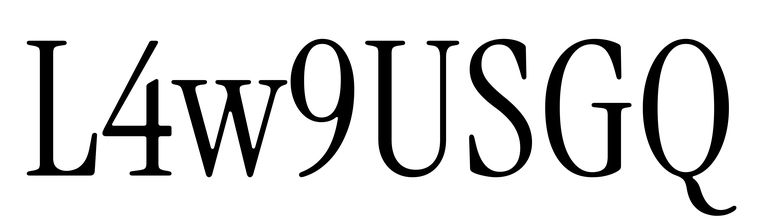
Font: InstrumentSerif-Regular